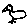
Label: bird